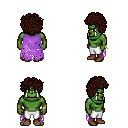
a pixel art fantasy rpg character, male body template, orc, green skin, maroon tattered cape, white pants, brown curly afro hairstyle, bracelets, brown shoes, four views (front, back, left, right), 2x2 character sprite sheet, small pixel art, hard edges, no anti-aliasing